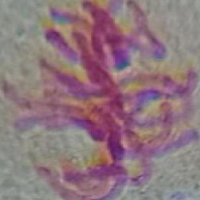
Label: metaphase